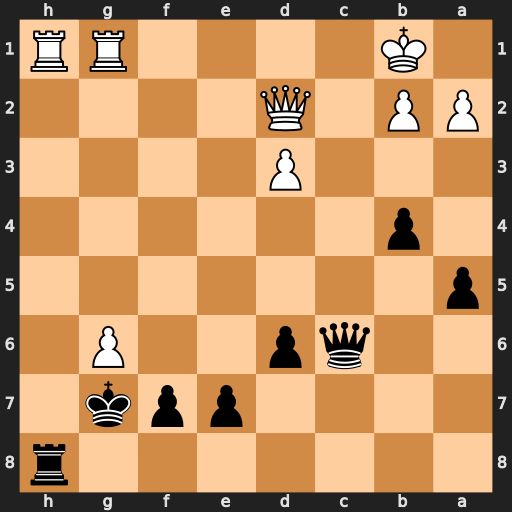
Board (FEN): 7r/4ppk1/2qp2P1/p7/1p6/3P4/PP1Q4/1K4RR
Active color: b
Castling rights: -
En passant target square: -
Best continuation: Rxh1 Qd1 Rxg1